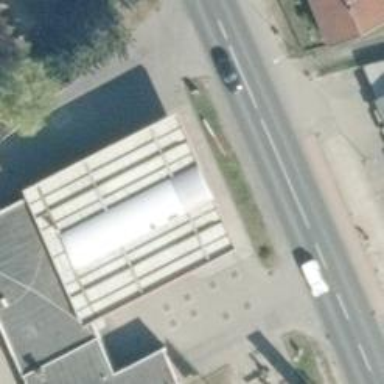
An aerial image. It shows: Building housing fuel station.